(2025·上海徐汇·二模) 如图，已知在 $\text{Rt}\triangle ABC$ 中，$\angle C = 90^\circ$，$P$ 是边 $BC$ 上一点，$\angle APC = 45^\circ$，$PD \perp AB$，垂足为点 $D$，$AB = 4\sqrt{5}$，$BP = 4$。

(1) 求线段 $PD$ 的长；
\vspace{2em}
(2) 如果 $\angle C$ 的平分线 $CQ$ 交线段 $PD$ 的延长线于点 $Q$，求 $\angle CQP$ 的正切值；
\vspace{2em}
(3) 过点 $D$ 作 $\text{Rt}\triangle ABC$ 的直角边的平行线，交直线 $AP$ 于点 $E$，作射线 $CE$，交直线 $PD$ 于点 $F$，求 $\frac{CE}{EF}$ 的值。
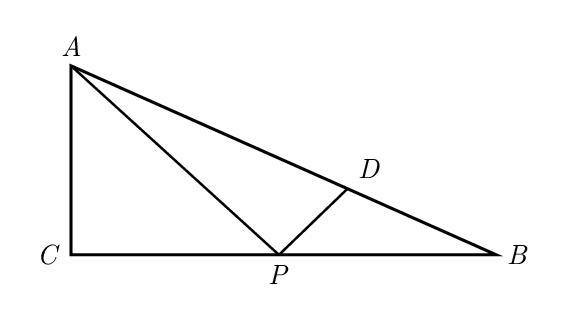
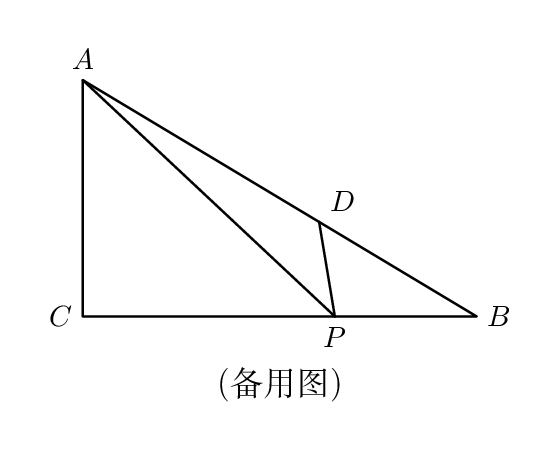
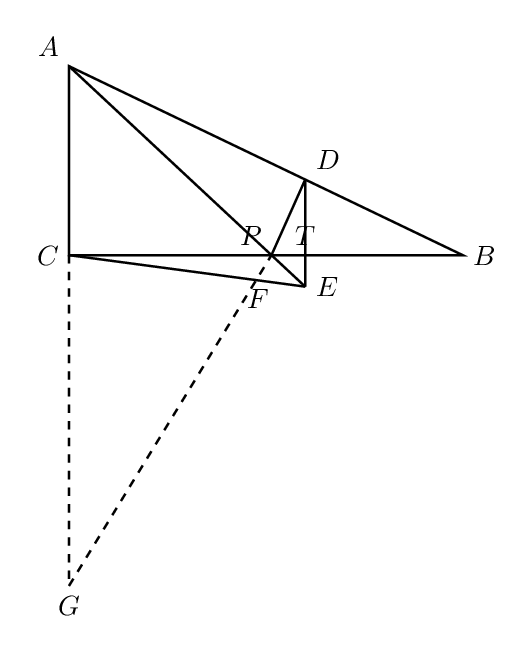
【解答】
【答案】
(1) \(PD = \frac{4}{5}\sqrt{5}\)

(2) \(\tan \angle CQP = \frac{1}{3}\)

(3) \(\frac{CE}{EF} = \frac{2}{3}\) 或 \(\frac{CE}{EF} = \frac{13}{3}\)

\vspace{1em}

【分析】本题考查三角形相似的性质和判定，锐角三角函数，解直角三角形，掌握相关知识是解决问题的关键。

(1) 设 \(AC = CP = x\)，在 \(\text{Rt}\triangle ACB\) 中，\(AC^2 + BC^2 = AB^2\)，构建方程求出 \(x\)，再利用相似三角形的性质求出 \(PD\)；

(2) 可证明 \(\angle CQP = \angle PAD\)，\(\text{Rt}\triangle BDP\) 中，可求出 \(BD\)，进而求出 \(AD\) 长度，则 \(\tan \angle CQP = \tan \angle PAD\) 可得结论；

(3) 分两种情形：当 \(DE \parallel BC\) 时或者当 \(DE \parallel AC\) 时，利用相似三角形的判定和性质求解即可。

\vspace{1em}

【详解】
(1) 解：设 \(CP = x\)，

\(\because \angle C = 90^\circ, \angle APC = 45^\circ\)，

\(\therefore \angle PAC = \angle APC = 45^\circ\)，

\(\therefore AC = CP = x\)，

在 \(\text{Rt}\triangle ACB\) 中，
\[
x^2 + (x + 4)^2 = (4\sqrt{5})^2,
\]
解得 \(x = 4, x = -8\)（不符合题意，舍去），

\(\because PD \perp AB\)，

\(\therefore \angle BDP = \angle BCA = 90^\circ\)，

\(\because \angle B = \angle B\)，

\(\therefore \triangle BDP \backsim \triangle BCA\)，

\(\therefore \frac{PD}{AC} = \frac{PB}{AB}\)，

即 \(\frac{PD}{4} = \frac{4}{4\sqrt{5}}\)，

解得 \(PD = \frac{4}{5}\sqrt{5}\)；

\vspace{1em}

(2) 解：设 \(CQ\) 交线段 \(AP\) 于点 \(M\)，交边 \(AB\) 于点 \(N\)，

\(\because AC = PC\)，\(CQ\) 平分 \(\angle C\)，

\(\therefore CM \perp AP\)，

\(\because \angle QND = \angle ANM, \angle QDN = \angle AMN = 90^\circ\)，

\(\therefore \angle CQP = \angle PAD\)，

在 \(\text{Rt}\triangle BDP\) 中，

\(\because BP = 4, PD = \frac{4}{5}\sqrt{5}\)，

\(\therefore BD = \sqrt{PB^2 - PD^2} = \frac{8}{5}\sqrt{5}\)，

\(\therefore AD = 4\sqrt{5} - \frac{8}{5}\sqrt{5} = \frac{12}{5}\sqrt{5}\)，

\[
\therefore \tan \angle CQP = \tan \angle PAD = \frac{\frac{4}{5}\sqrt{5}}{\frac{12}{5}\sqrt{5}} = \frac{1}{3};
\]

\vspace{1em}

(3) (i) 当 \(DE \parallel BC\) 时，

\(\because \angle FED = \angle FCB, \angle F = \angle F\)，

\(\therefore \triangle FED \backsim \triangle FCP\)，

得 \(\frac{EF}{CF} = \frac{ED}{CP}\)，

\(\because \angle ADE = \angle B, \angle PAB = \angle PAB\)，

\(\therefore \triangle AED \backsim \triangle APB\)，

\(\therefore \frac{ED}{PB} = \frac{AD}{AB} = \frac{3}{5}\)，

\(\because CP = PB\)，

\(\therefore \frac{EF}{CF} = \frac{3}{5}\)，

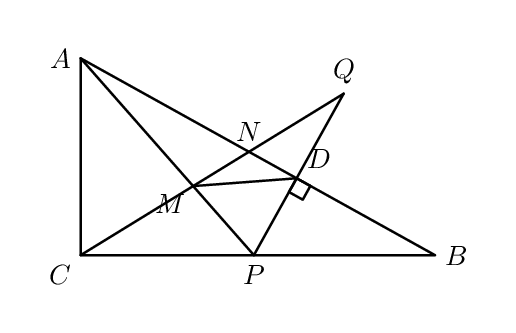
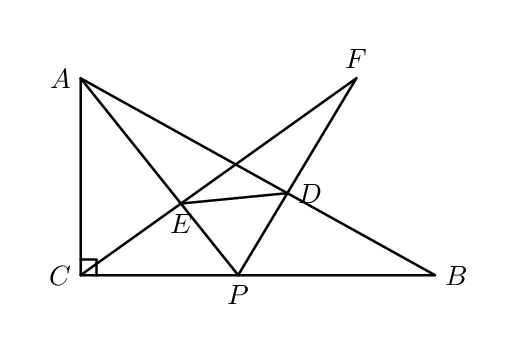